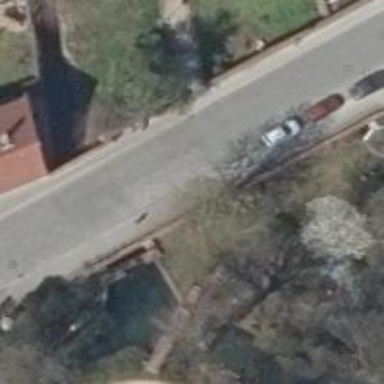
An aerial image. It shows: Residential road with sidewalks on both sides.